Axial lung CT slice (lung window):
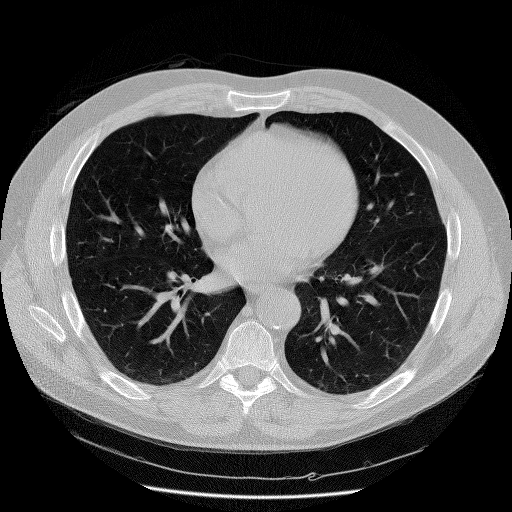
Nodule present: no